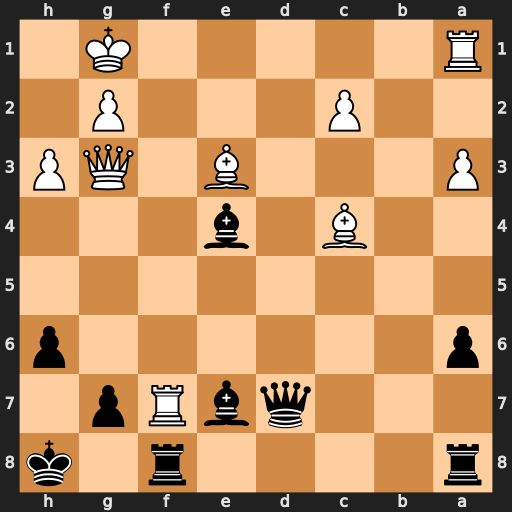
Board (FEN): r4r1k/3qbRp1/p6p/8/2B1b3/P3B1QP/2P3P1/R5K1
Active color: b
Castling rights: -
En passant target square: -
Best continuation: Rxf7 Bxf7 Bf6 Re1 Qxf7